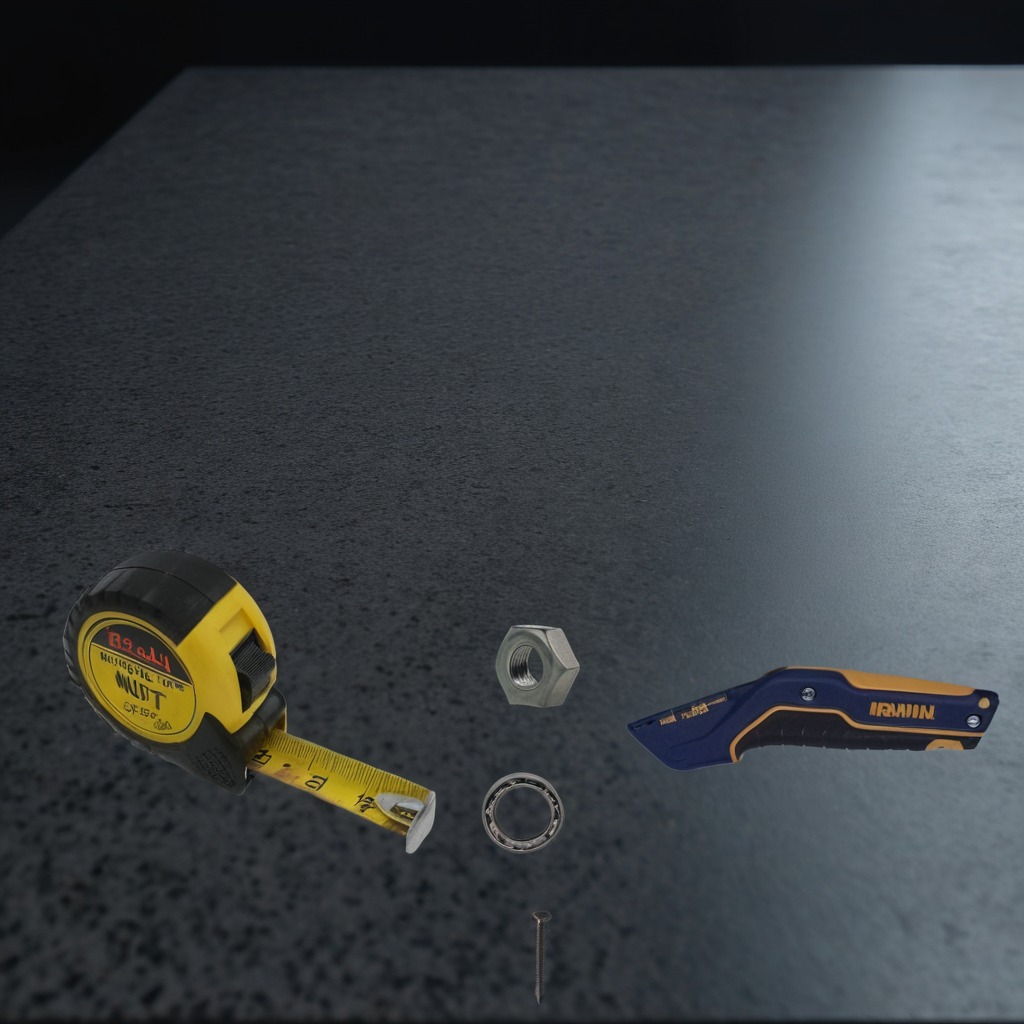
A metal ball bearing, a utility knife, a measuring tape, a metal machine screw, and a metal nut are lying on a clean granite table inside a workshop at night.